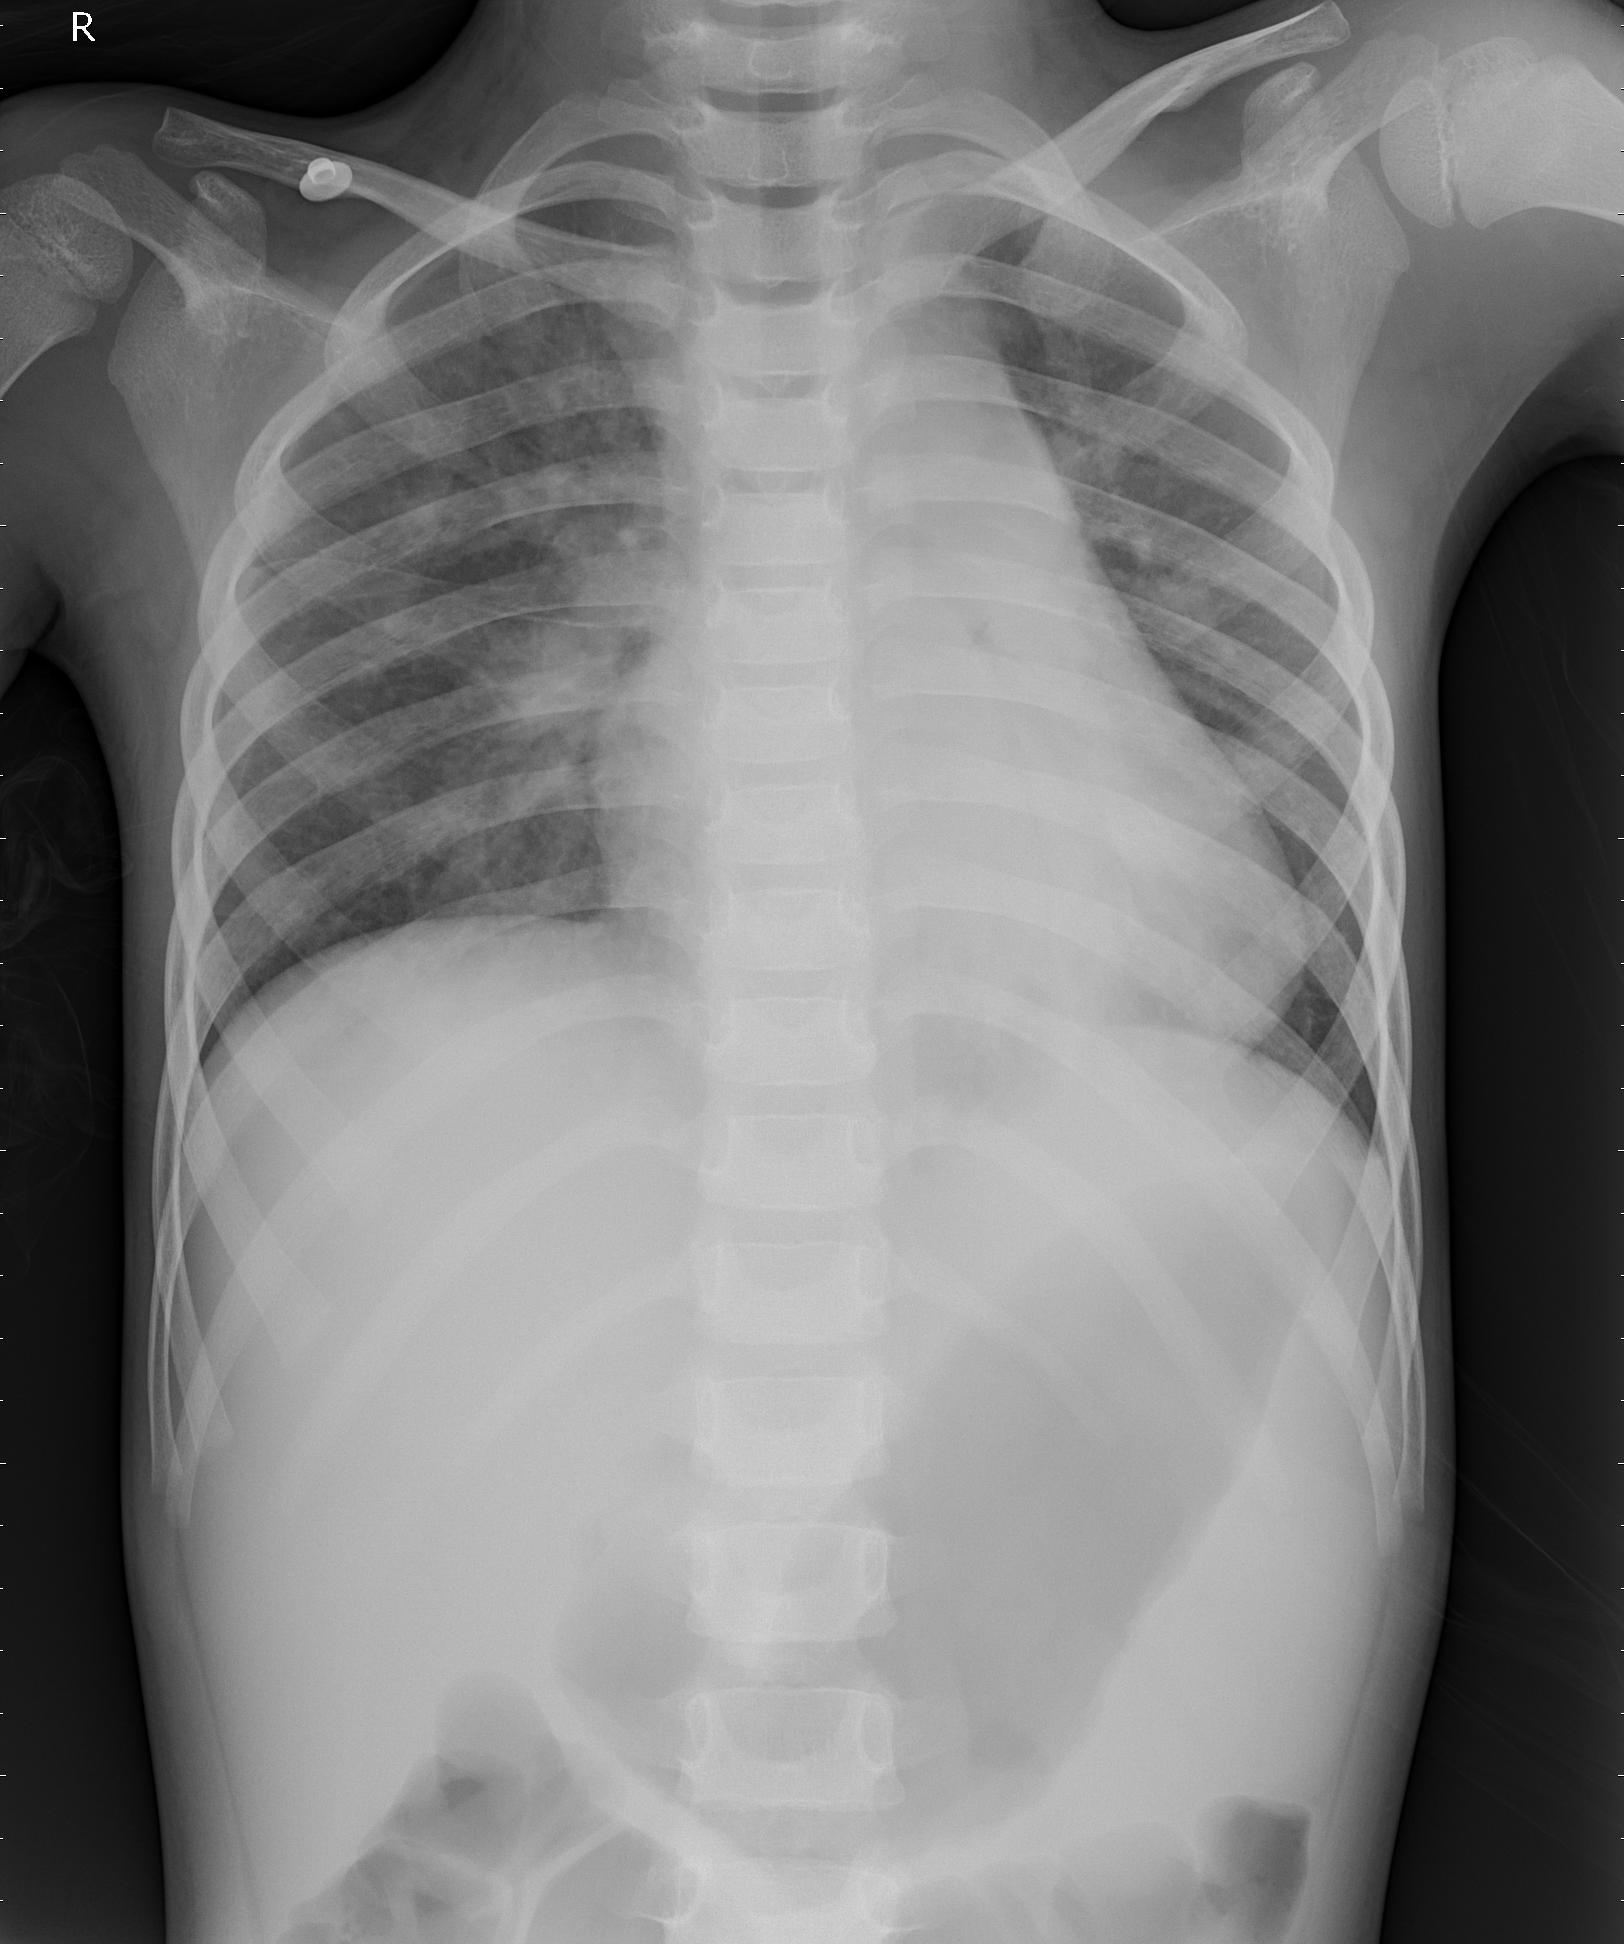
Diagnosis: PNEUMONIA